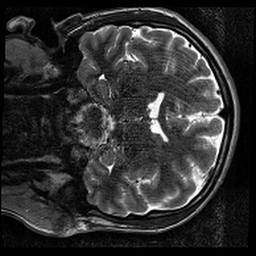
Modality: T2w
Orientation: coronal